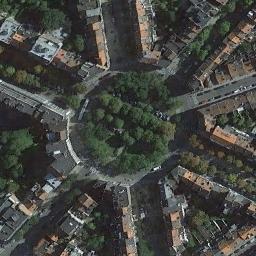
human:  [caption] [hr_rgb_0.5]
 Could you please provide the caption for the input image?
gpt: The roundabout is next to buildings and trees .

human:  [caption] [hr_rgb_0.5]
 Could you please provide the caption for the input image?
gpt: There are many buildings and trees around the roundabout .

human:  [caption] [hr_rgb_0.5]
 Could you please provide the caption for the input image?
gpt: The roundabout with some exits and entrances is surrounded by lots of buildings and a grove of trees is in the middle of the roundabout .

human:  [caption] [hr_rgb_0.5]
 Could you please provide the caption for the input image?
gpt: There are many bifurcation roads with many moving and waiting vehicles, And many neatly arranged tall buildings and some trees around the roundabout .

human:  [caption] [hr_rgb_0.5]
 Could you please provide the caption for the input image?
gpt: There are many green trees and buildings around the roundabout .